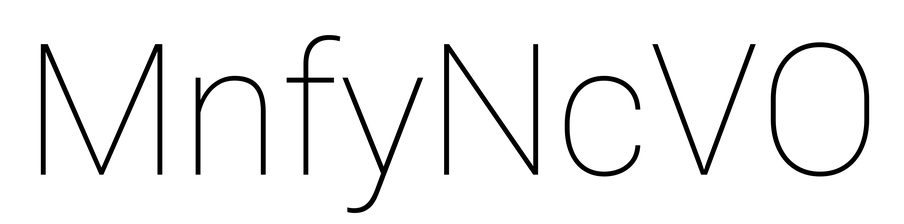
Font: Roboto_Thin